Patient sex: F
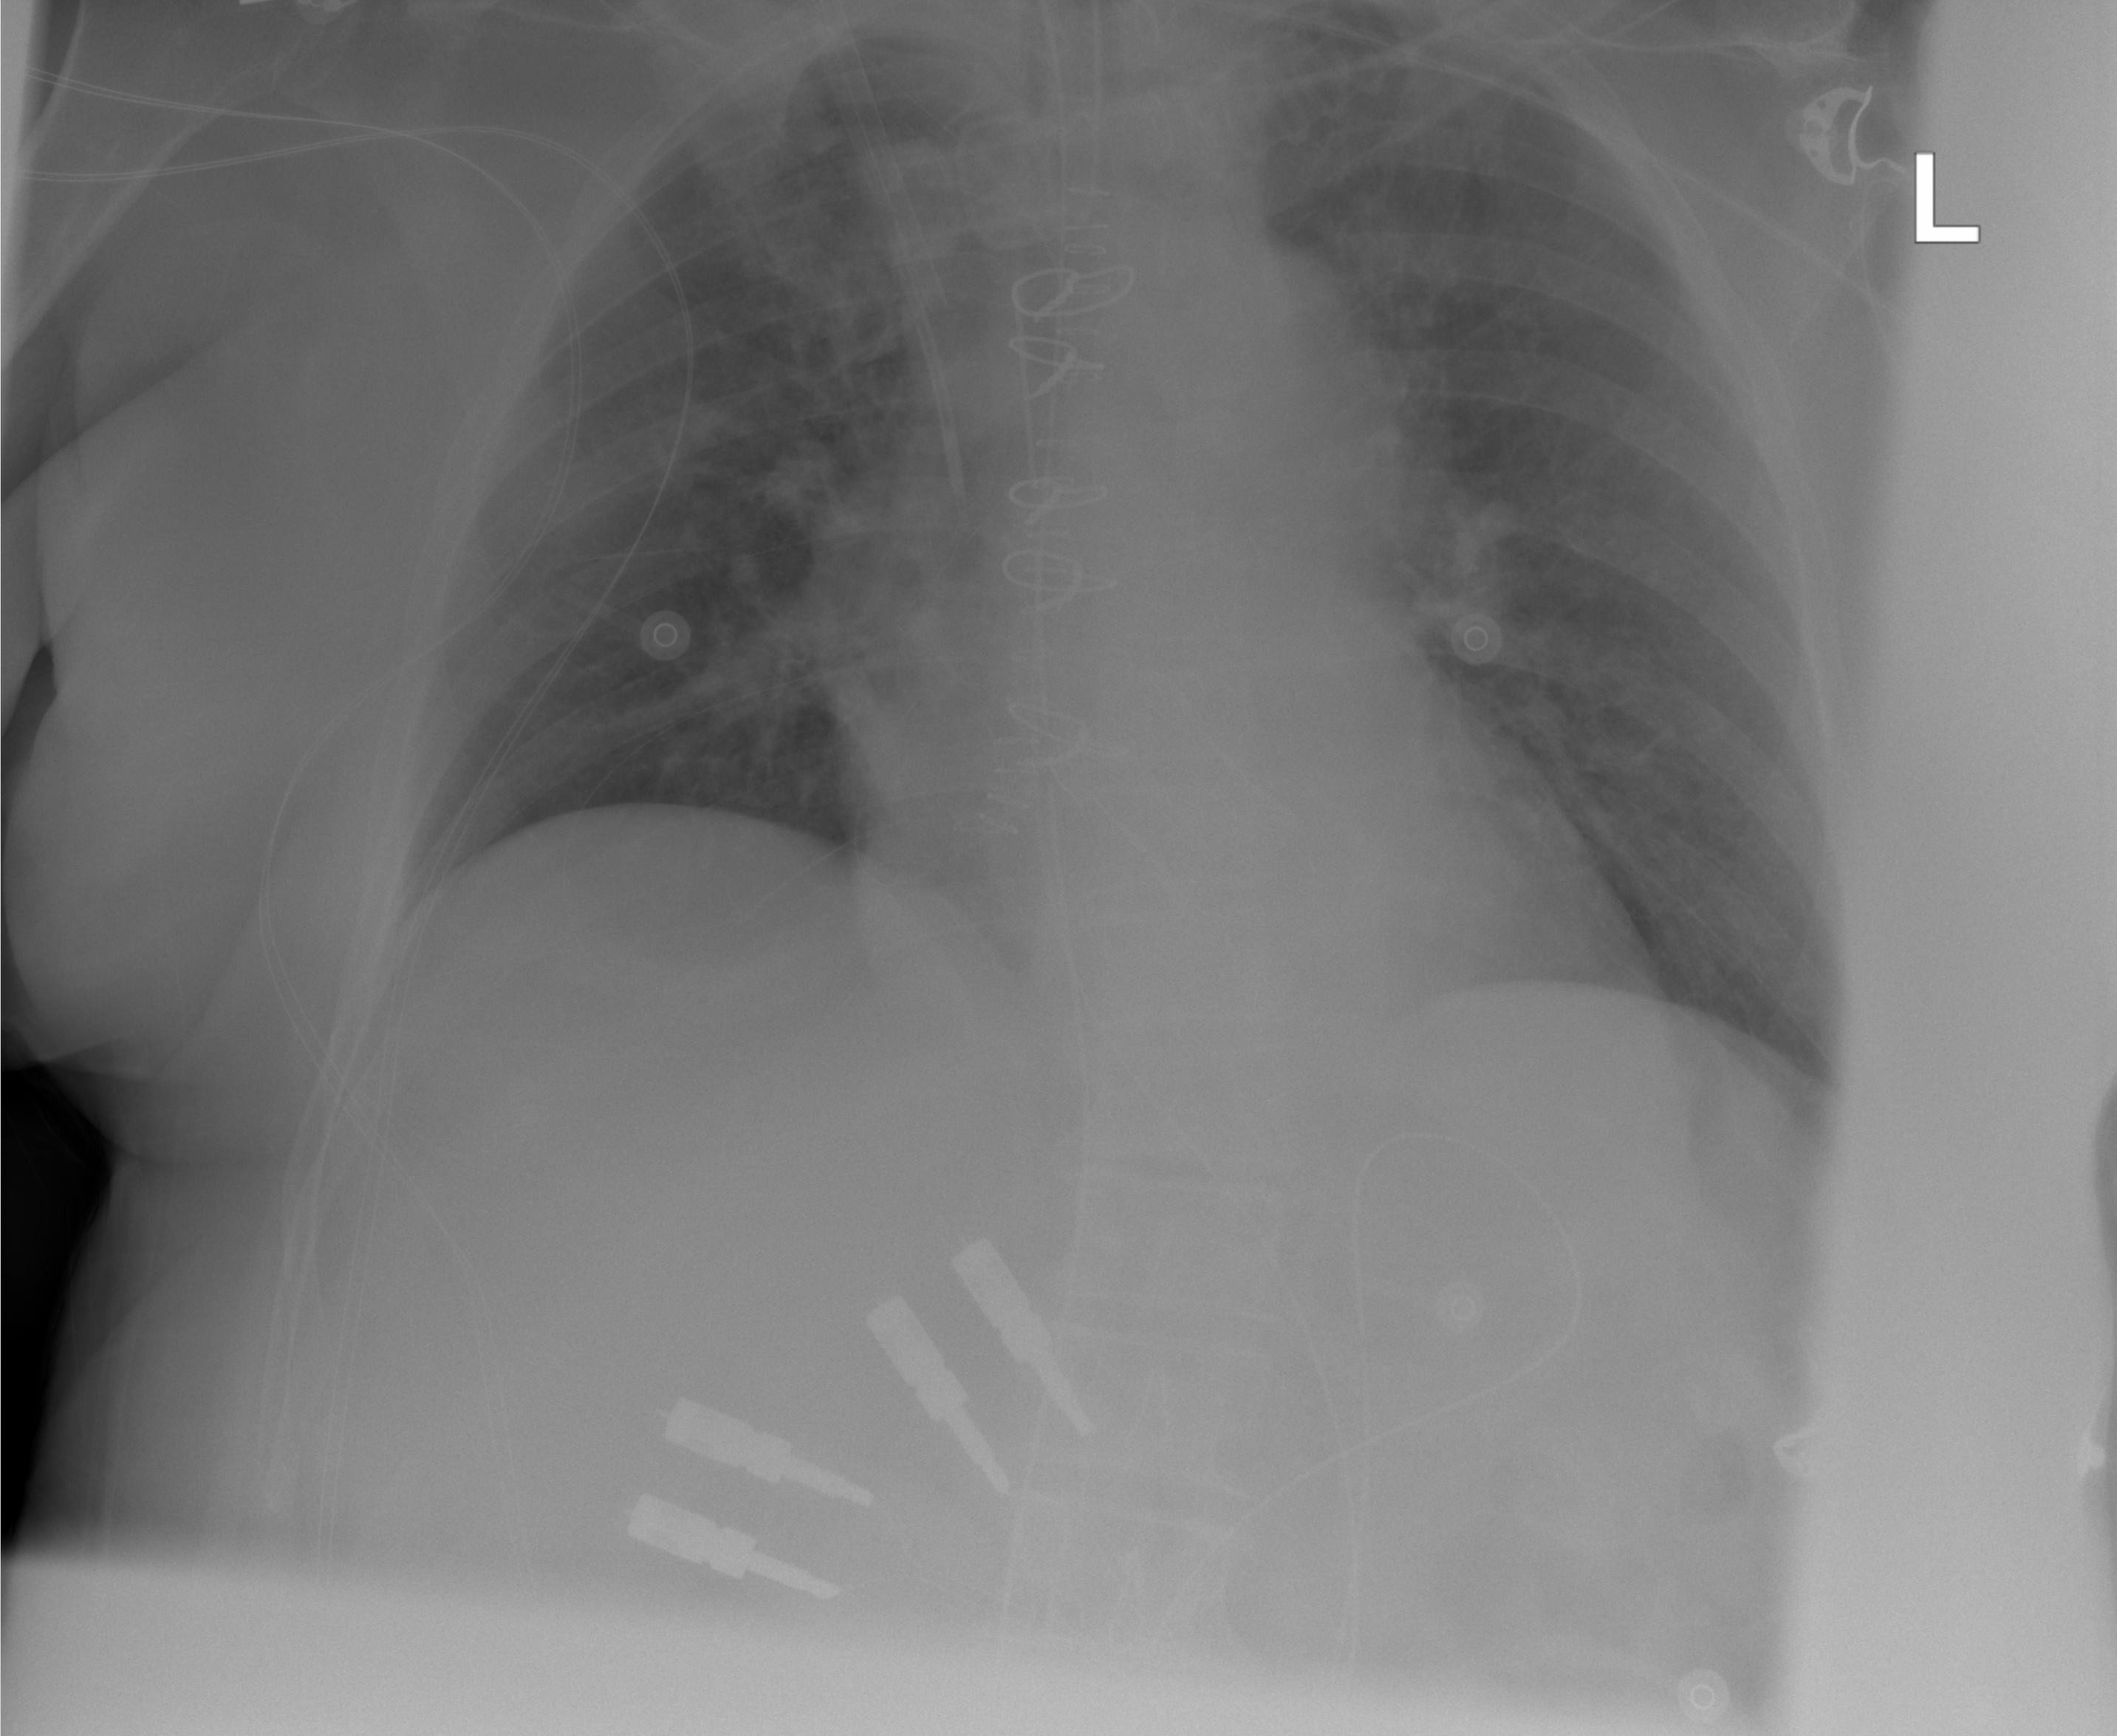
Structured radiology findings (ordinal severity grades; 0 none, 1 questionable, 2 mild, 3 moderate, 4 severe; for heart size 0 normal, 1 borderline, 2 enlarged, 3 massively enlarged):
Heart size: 1
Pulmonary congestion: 1
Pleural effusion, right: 0
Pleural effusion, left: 0
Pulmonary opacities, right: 0
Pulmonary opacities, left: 0
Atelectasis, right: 0
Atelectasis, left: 0